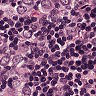
Metastatic tissue present: yes